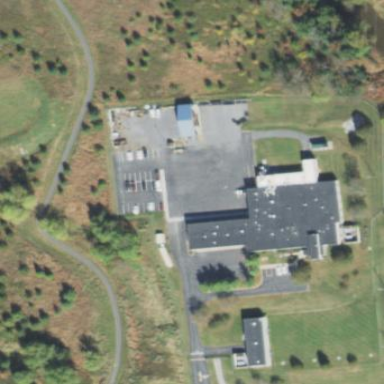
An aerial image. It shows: Office building belonging to water utility.